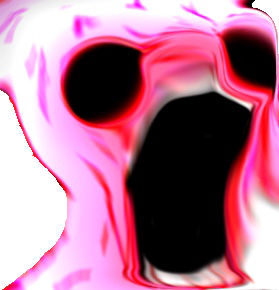
Label: 5_Rage